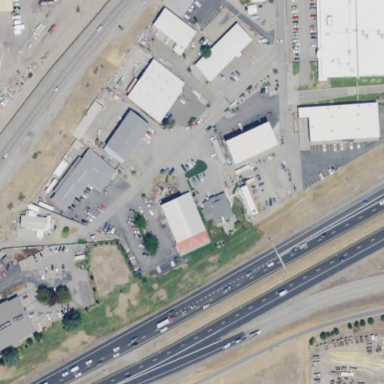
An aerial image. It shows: Commercial area.